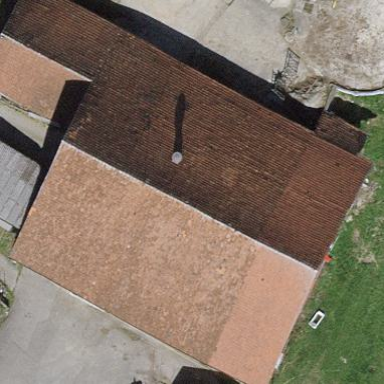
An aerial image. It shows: Rural barn.